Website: apple
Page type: payment
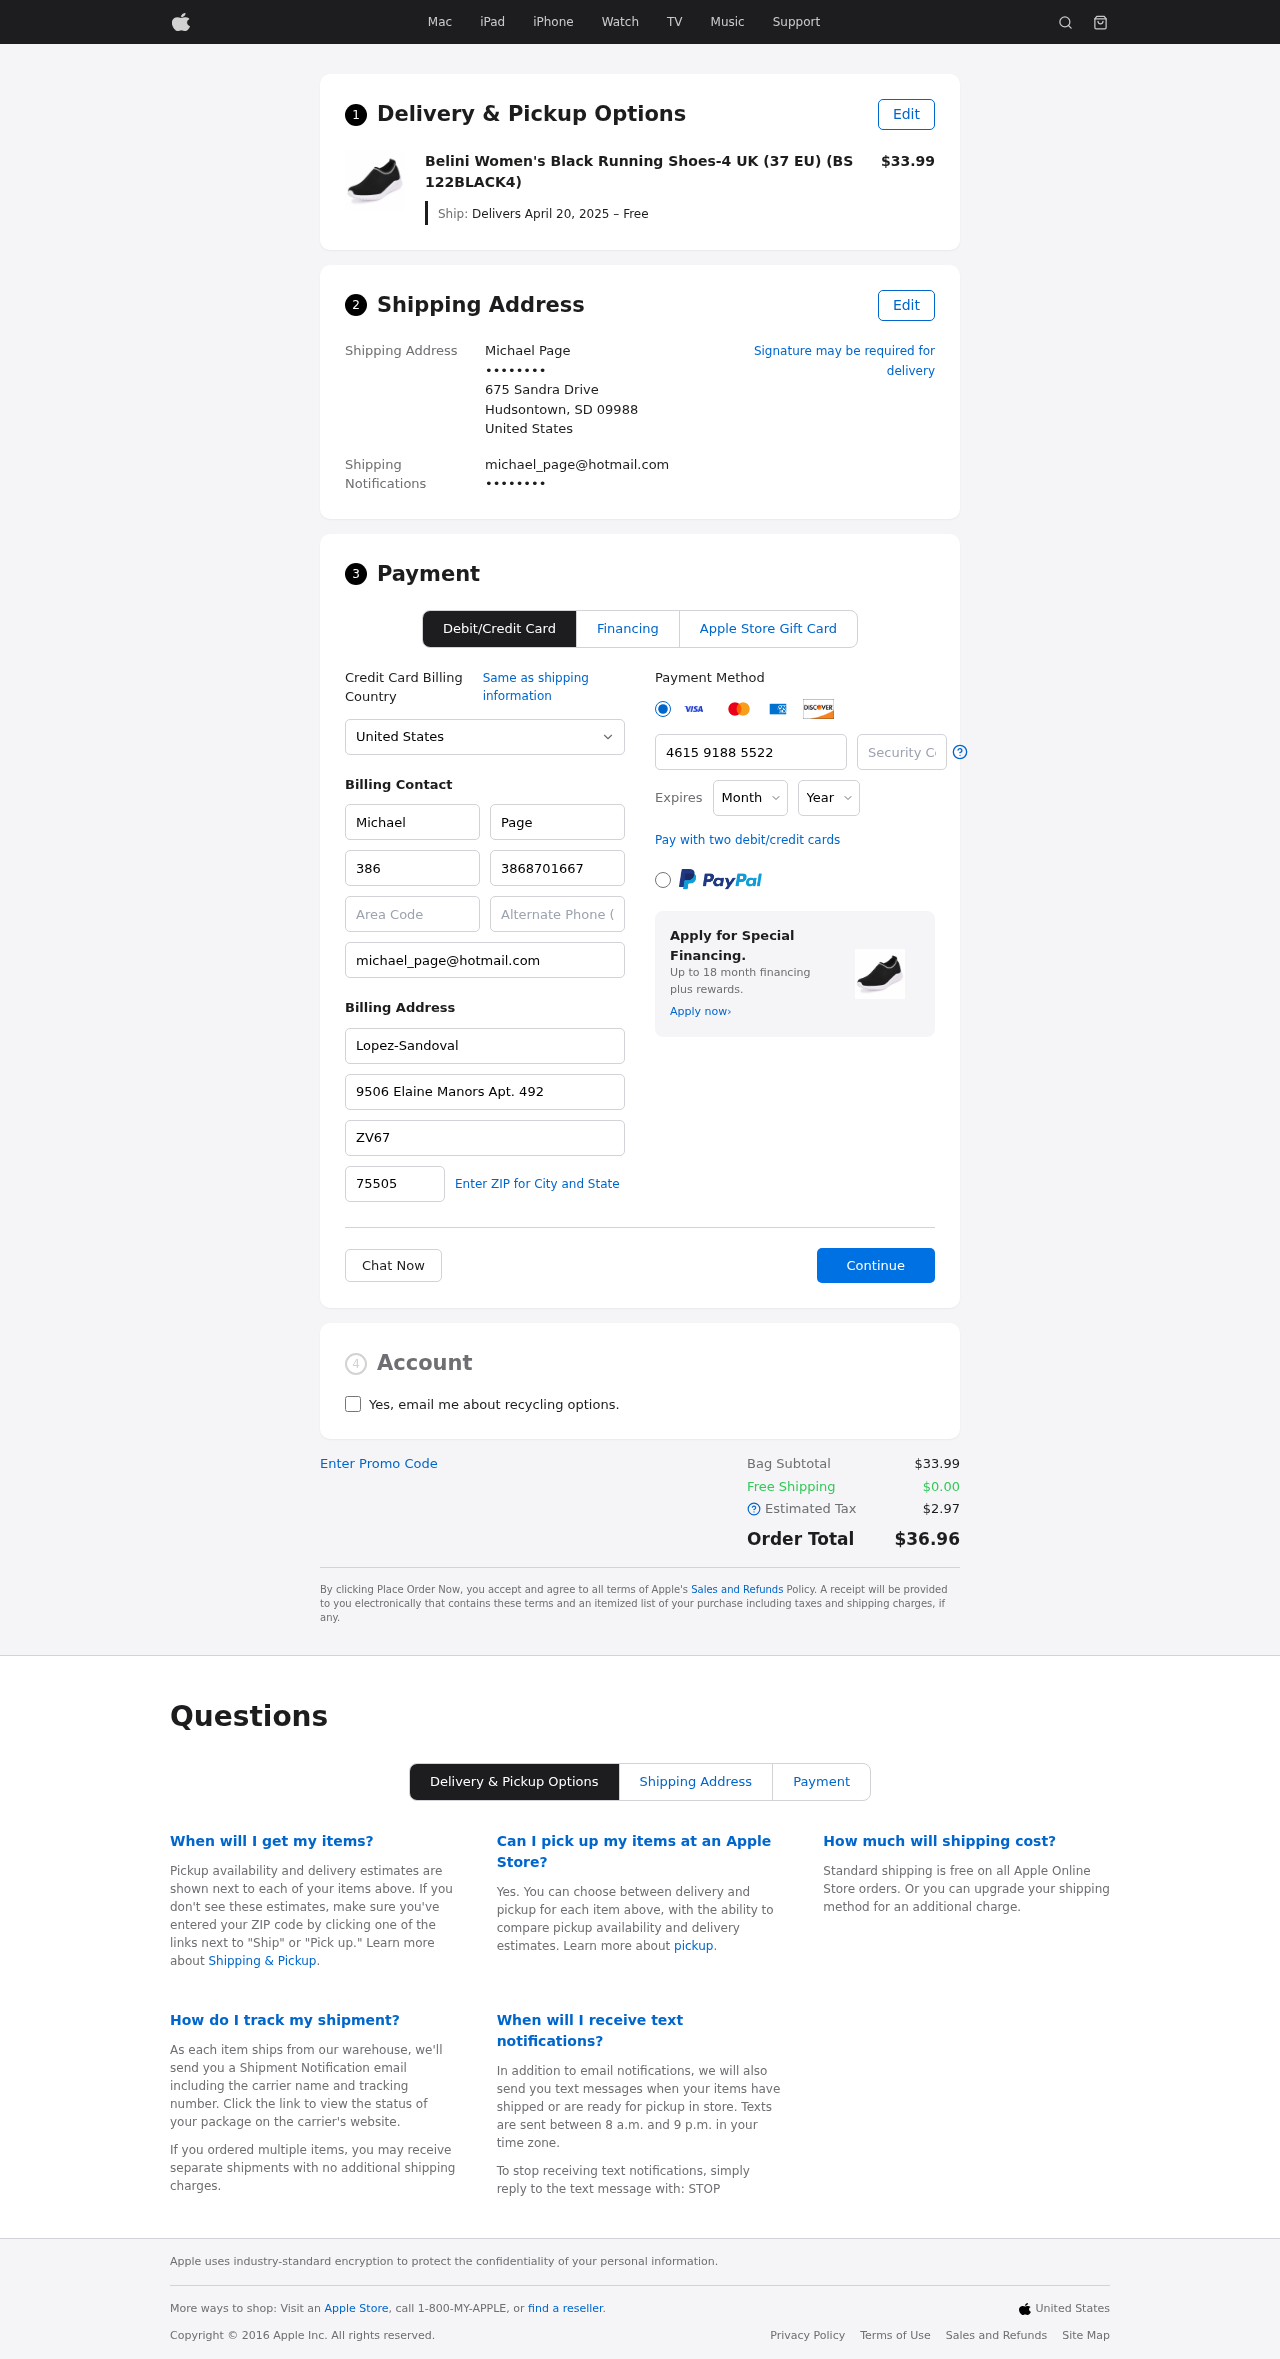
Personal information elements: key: PII_CARD_CVV
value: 701
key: PII_CARD_EXPIRY_MONTH
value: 05
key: PII_CARD_EXPIRY_YEAR
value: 28
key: PII_CARD_NUMBER
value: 4615 9188 5522 2578
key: PII_CITY_STATE_ZIP
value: Hudsontown, SD 09988
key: PII_COMPANY
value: Lopez-Sandoval
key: PII_COUNTRY
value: United States
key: PII_EMAIL
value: michael_page@hotmail.com
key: PII_EMAIL2
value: michael_page@hotmail.com
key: PII_FIRSTNAME
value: Michael
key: PII_FULLNAME
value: Michael Page
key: PII_LASTNAME
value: Page
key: PII_PHONE3
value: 3868701667
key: PII_PHONE_AREA
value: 386
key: PII_POSTCODE2
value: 75505
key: PII_SECURITY_CODE
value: ZV67
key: PII_STREET
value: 675 Sandra Drive
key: PII_STREET2
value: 9506 Elaine Manors Apt. 492
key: PII_PHONE
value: ••••••••
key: PII_PHONE2
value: ••••••••
Product elements: key: PRODUCT1_NAME
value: Belini Women's Black Running Shoes-4 UK (37 EU) (BS 122BLACK4)
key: PRODUCT1_PRICE
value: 33.99
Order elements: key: ORDER_DELIVERY_DATE
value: Delivers April 20, 2025 – Free
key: ORDER_SUBTOTAL
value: $33.99
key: ORDER_SHIPPING_COST
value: $0.00
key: ORDER_TAX
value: $2.97
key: ORDER_TOTAL
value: $36.96